Question: I am trying to learn how to use in .
I have written below code under guidance of some tutorial.
'''
public class MainActivity extends Activity {
AutoCompleteTextView atc;
@Override
protected void onCreate(Bundle savedInstanceState) {
super.onCreate(savedInstanceState);
setContentView(R.layout.activity_main);
atc = (AutoCompleteTextView)findViewById(R.id.actv);
String[] titles = getResources().getStringArray(R.array.Names);
ArrayAdapter adapter = new ArrayAdapter(this,R.layout.activity_main,titles);
atc.setAdapter(adapter); }
}
'''
'''
<RelativeLayout
xmlns:android="http://schemas.android.com/apk/res/android"
xmlns:tools="http://schemas.android.com/tools"
android:layout_width="match_parent"
android:layout_height="match_parent"
android:paddingBottom="@dimen/activity_vertical_margin"
android:paddingLeft="@dimen/activity_horizontal_margin"
android:paddingRight="@dimen/activity_horizontal_margin"
android:paddingTop="@dimen/activity_vertical_margin"
tools:context=".MainActivity" >
<TextView
android:id="@+id/textView1"
android:layout_width="wrap_content"
android:layout_height="wrap_content"
android:text="Auto Complete Text" />
<AutoCompleteTextView
android:id="@+id/actv"
android:layout_width="wrap_content"
android:layout_height="wrap_content"
android:layout_alignLeft="@+id/textView1"
android:layout_below="@+id/textView1"
android:layout_marginLeft="29dp"
android:layout_marginTop="56dp"
android:layout_alignParentTop="true"
android:layout_centerHorizontal="true"
android:ems="10" >
<requestFocus />
</AutoCompleteTextView>
'''
While trying to add text it is not displaying while typing and cursor is moving. If I hold that 'TextView' it is showing what I have typed.

If I type any string from predefined array, application is crashing with below exception.
'''
04-17 00:50:59.510: E/AndroidRuntime(13732): FATAL EXCEPTION: main
04-17 00:50:59.510: E/AndroidRuntime(13732): java.lang.IllegalStateException: ArrayAdapter requires the resource ID to be a TextView
04-17 00:50:59.510: E/AndroidRuntime(13732): at android.widget.ArrayAdapter.createViewFromResource(ArrayAdapter.java:347)
04-17 00:50:59.510: E/AndroidRuntime(13732): at android.widget.ArrayAdapter.getView(ArrayAdapter.java:323)
04-17 00:50:59.510: E/AndroidRuntime(13732): at android.widget.AbsListView.obtainView(AbsListView.java:1464)
04-17 00:50:59.510: E/AndroidRuntime(13732): at android.widget.AutoCompleteTextView$DropDownListView.obtainView(AutoCompleteTextView.java:1582)
04-17 00:50:59.510: E/AndroidRuntime(13732): at android.widget.ListView.measureHeightOfChildren(ListView.java:1264)
04-17 00:50:59.510: E/AndroidRuntime(13732): at android.widget.AutoCompleteTextView.buildDropDown(AutoCompleteTextView.java:1396)
04-17 00:50:59.510: E/AndroidRuntime(13732): at android.widget.AutoCompleteTextView.showDropDown(AutoCompleteTextView.java:1160)
04-17 00:50:59.510: E/AndroidRuntime(13732): at android.widget.AutoCompleteTextView.updateDropDownForFilter(AutoCompleteTextView.java:1042)
04-17 00:50:59.510: E/AndroidRuntime(13732): at android.widget.AutoCompleteTextView.onFilterComplete(AutoCompleteTextView.java:1025)
04-17 00:50:59.510: E/AndroidRuntime(13732): at android.widget.Filter$ResultsHandler.handleMessage(Filter.java:285)
04-17 00:50:59.510: E/AndroidRuntime(13732): at android.os.Handler.dispatchMessage(Handler.java:99)
04-17 00:50:59.510: E/AndroidRuntime(13732): at android.os.Looper.loop(Looper.java:130)
04-17 00:50:59.510: E/AndroidRuntime(13732): at android.app.ActivityThread.main(ActivityThread.java:3687)
04-17 00:50:59.510: E/AndroidRuntime(13732): at java.lang.reflect.Method.invokeNative(Native Method)
04-17 00:50:59.510: E/AndroidRuntime(13732): at java.lang.reflect.Method.invoke(Method.java:507)
04-17 00:50:59.510: E/AndroidRuntime(13732): at com.android.internal.os.ZygoteInit$MethodAndArgsCaller.run(ZygoteInit.java:867)
04-17 00:50:59.510: E/AndroidRuntime(13732): at com.android.internal.os.ZygoteInit.main(ZygoteInit.java:625)
04-17 00:50:59.510: E/AndroidRuntime(13732): at dalvik.system.NativeStart.main(Native Method)
04-17 00:50:59.510: E/AndroidRuntime(13732): Caused by: java.lang.ClassCastException: android.widget.RelativeLayout
04-17 00:50:59.510: E/AndroidRuntime(13732): at android.widget.ArrayAdapter.createViewFromResource(ArrayAdapter.java:340)
04-17 00:50:59.510: E/AndroidRuntime(13732): ... 17 more
'''
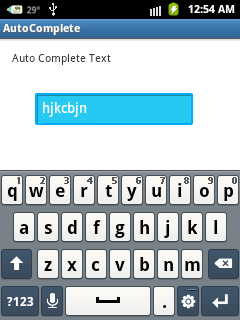
Answer: The problem caused by this line:
'''
ArrayAdapter adapter = new ArrayAdapter(this,R.layout.activity_main,titles);
'''
The second parameter of 'ArrayAdapter''s constructor is a view ('TextView' by default) which you populate with your data. When you're trying to populate 'R.layout.activity_main' that is a 'RelativeLayout' per se, you get <URL>. If you're not going to use more complex layout than 'TextView', use a preserved layout. Change the mentioned line to this one:
'''
ArrayAdapter<String> adapter = new ArrayAdapter<String>(this, android.R.layout.select_dialog_item,titles);
'''